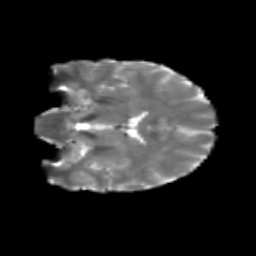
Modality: T2w
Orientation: coronal
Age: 34
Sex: male
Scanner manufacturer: siemens
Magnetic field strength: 3 T
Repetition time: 1.8 s
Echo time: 0.07 s